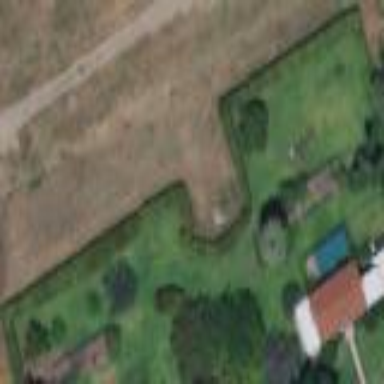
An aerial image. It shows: Hedge barrier.